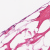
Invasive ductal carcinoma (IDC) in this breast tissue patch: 0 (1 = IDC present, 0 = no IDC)